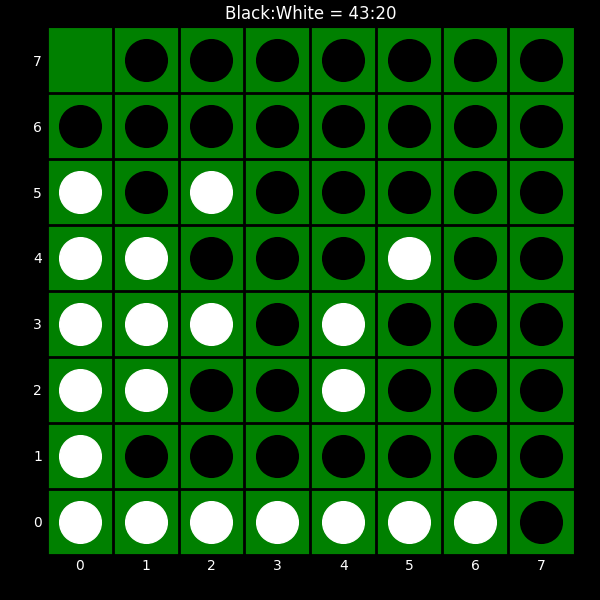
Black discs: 43
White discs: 20